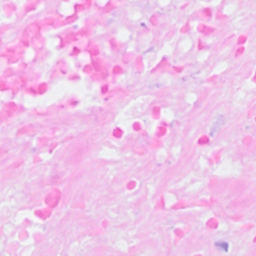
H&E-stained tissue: Breast